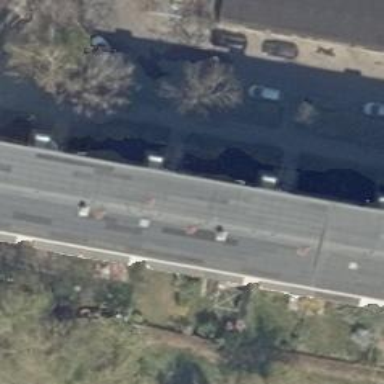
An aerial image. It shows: Footway with concrete surface.